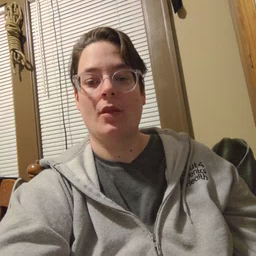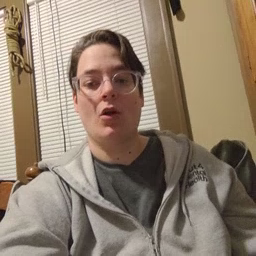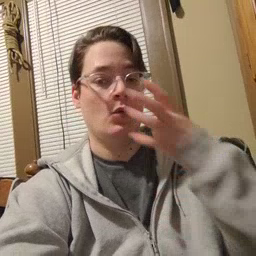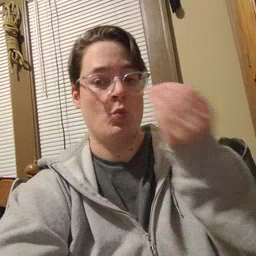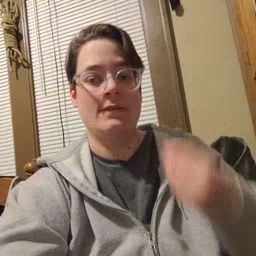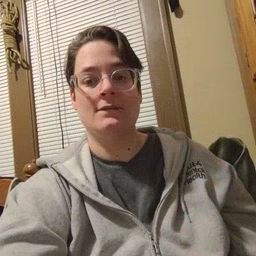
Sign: wolf